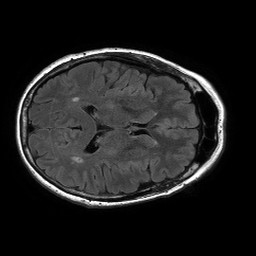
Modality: FLAIR
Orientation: axial
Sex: female
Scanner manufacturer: philips
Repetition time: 11 s
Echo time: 0.125 s